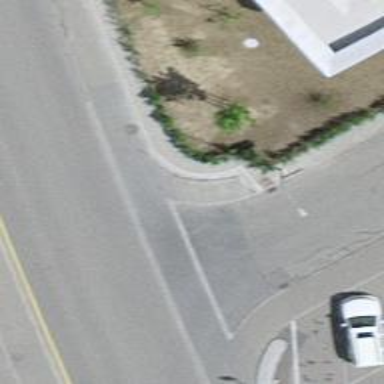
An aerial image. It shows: Sidewalk.